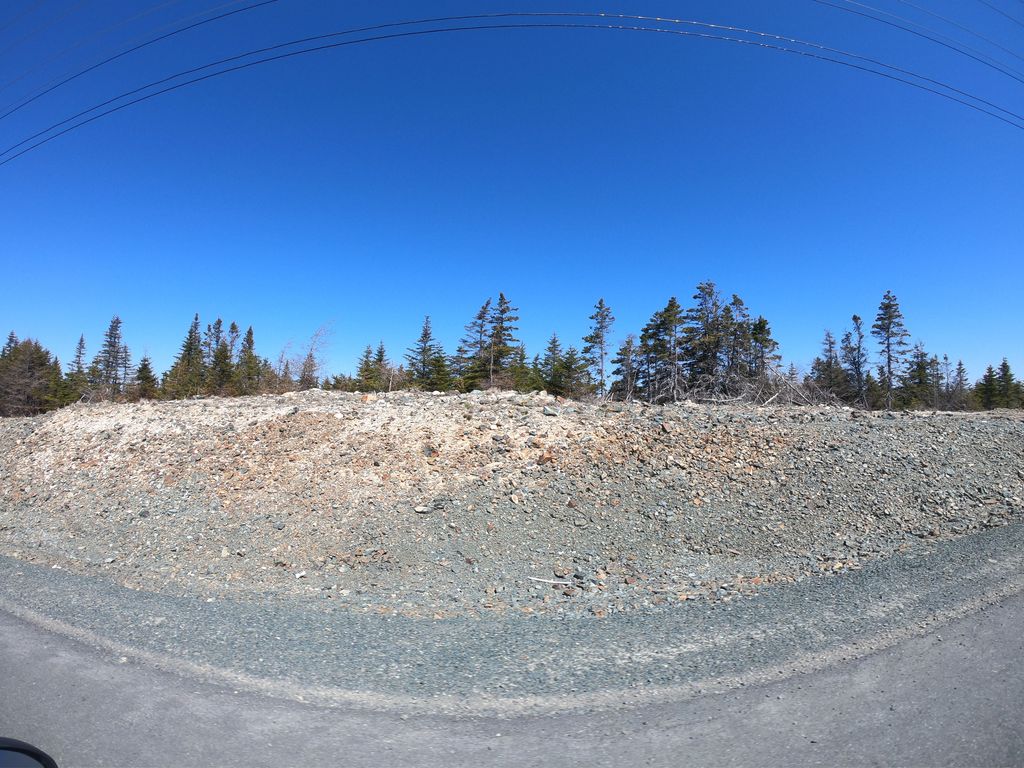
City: st_johns